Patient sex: M
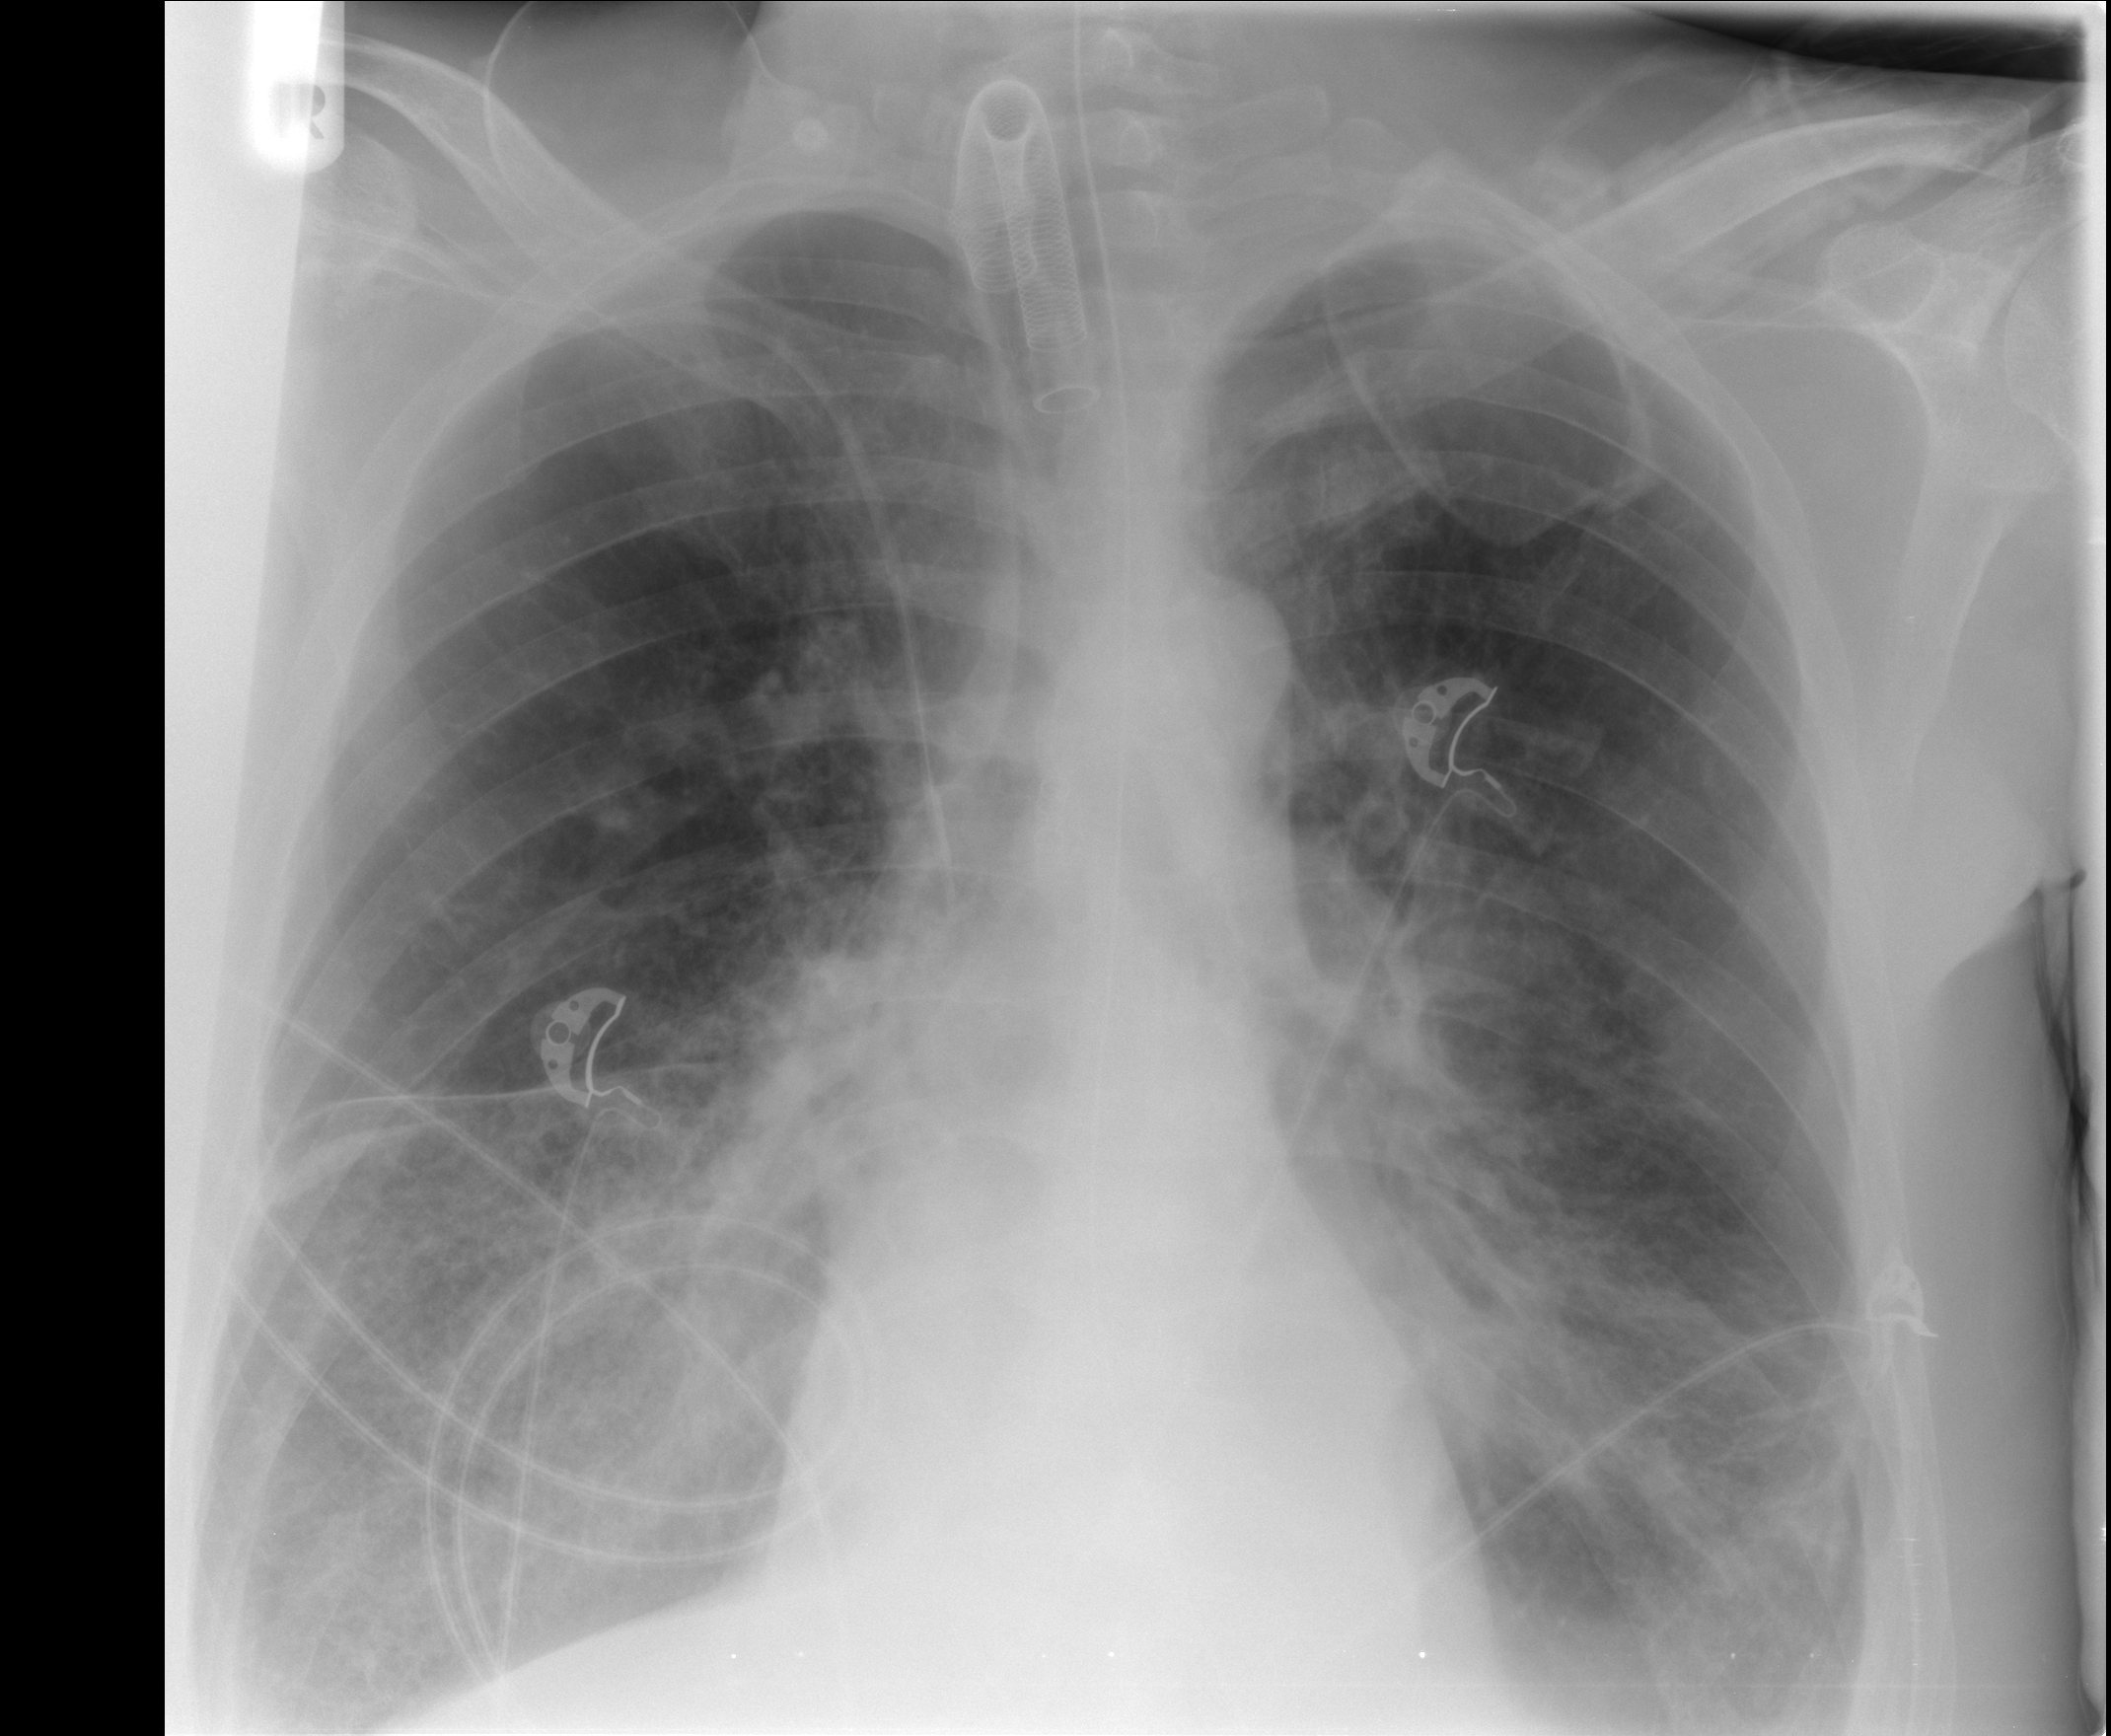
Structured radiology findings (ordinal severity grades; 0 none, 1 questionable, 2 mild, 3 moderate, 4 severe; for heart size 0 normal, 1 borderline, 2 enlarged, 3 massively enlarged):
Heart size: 0
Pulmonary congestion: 2
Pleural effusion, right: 0
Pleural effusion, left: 2
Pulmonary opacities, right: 3
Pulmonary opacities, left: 2
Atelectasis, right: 3
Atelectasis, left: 2